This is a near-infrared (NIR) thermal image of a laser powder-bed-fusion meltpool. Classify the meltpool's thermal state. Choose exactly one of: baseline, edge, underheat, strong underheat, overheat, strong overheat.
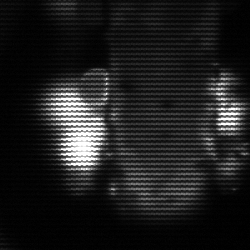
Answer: strong underheat